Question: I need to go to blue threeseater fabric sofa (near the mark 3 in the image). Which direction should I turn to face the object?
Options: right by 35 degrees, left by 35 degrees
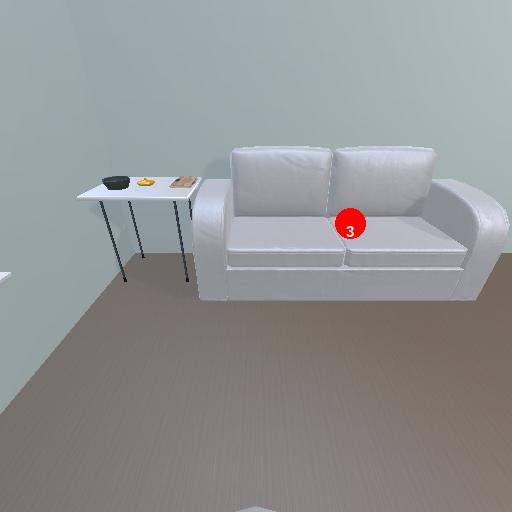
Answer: right by 35 degrees